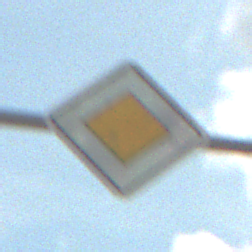
Verkehrszeichen: Vorfahrtsstrasse
Umgebung: Outdoor, Suburban
Tageszeit: Midday
Wetter: PartlyCloudy
Licht: Natural
Jahreszeit: Summer
Kontrast: HighContrast